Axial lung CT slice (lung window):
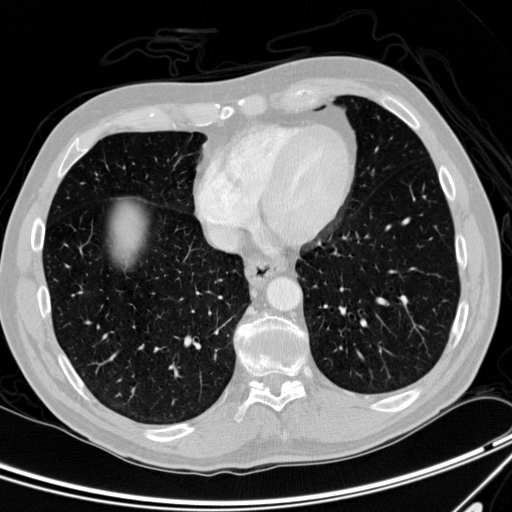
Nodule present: no